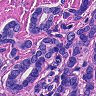
Metastatic tissue present: yes